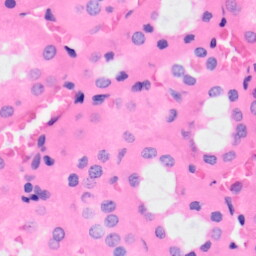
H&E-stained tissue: Kidney